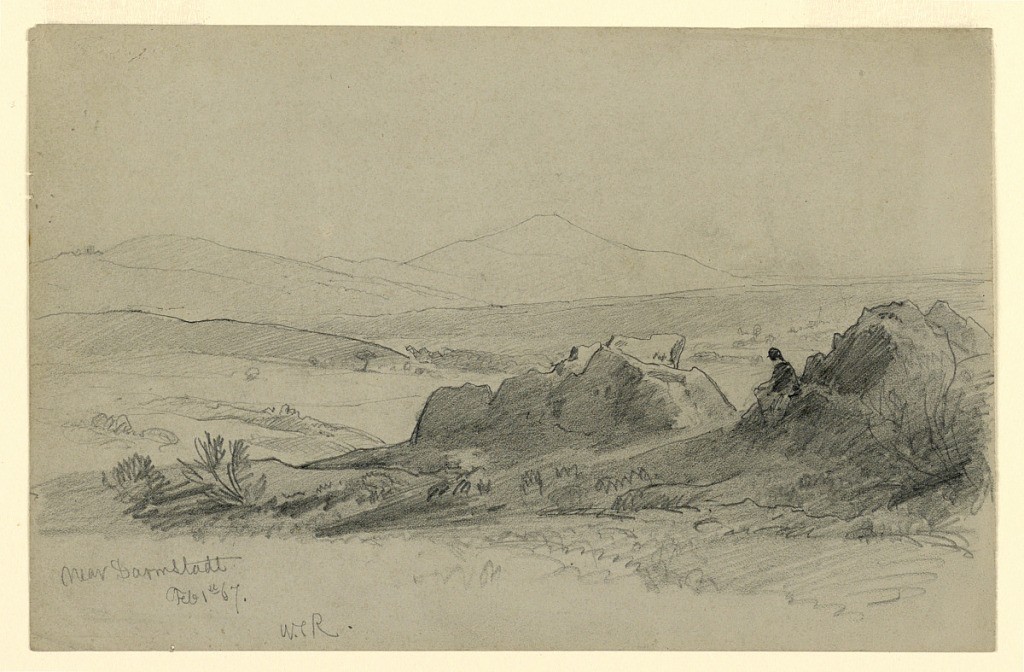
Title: Landscape, Darmstadt, Germany
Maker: William Trost Richards, American, 1833–1905
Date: February 1, 1867
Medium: Graphite on paper
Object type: Drawing
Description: Sketch of a rocky terrain with a figure in the foreground and hills in the background.